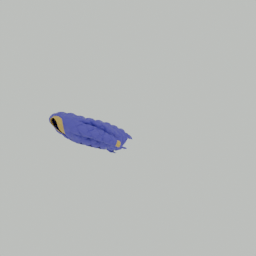
Label: people